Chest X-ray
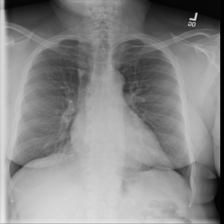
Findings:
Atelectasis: negative
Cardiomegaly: negative
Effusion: negative
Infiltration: negative
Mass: negative
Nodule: negative
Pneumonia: negative
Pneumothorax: negative
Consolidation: negative
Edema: negative
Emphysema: negative
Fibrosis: negative
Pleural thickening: negative
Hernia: negative